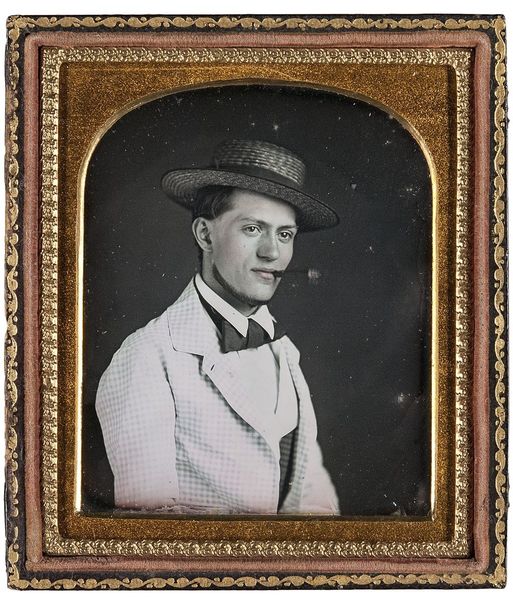
Titel: Mann mit Strohhut und Zigarre
Standort: Hamburg
Institution: Museum für Kunst und Gewerbe Hamburg
Schlagwörter: mann, bart, gesten, portrait, rauchen, zigarre, mimik, foto, fotografie, photographie, posen, photo, etui, lichtbild, handkoloriert, daguerreotypie, bildwerke, angewandte und bildende kunst, hessische systematik, porträt, porträtfotografie, porträtphotographie, hüftbild, handkolorierung